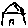
Label: house